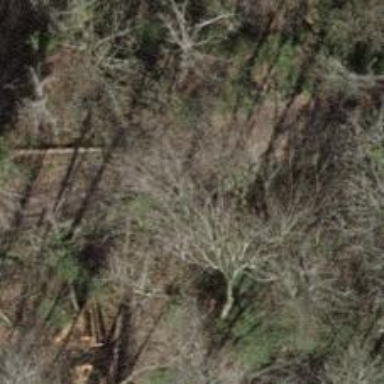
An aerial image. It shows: Excellent dirt path trail.